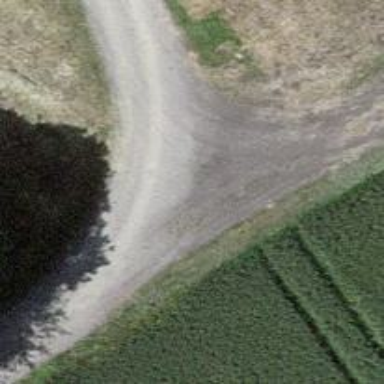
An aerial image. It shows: Track road with grade3 tracktype.